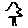
Label: tree